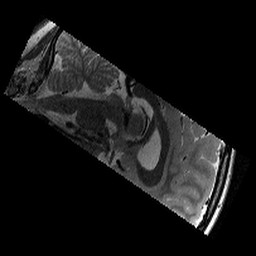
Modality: T2w
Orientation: sagittal
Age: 11
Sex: male
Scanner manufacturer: siemens
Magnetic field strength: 3 T
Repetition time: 9.23 s
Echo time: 0.067 s